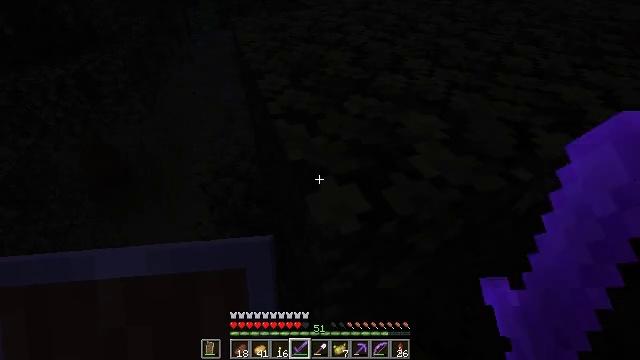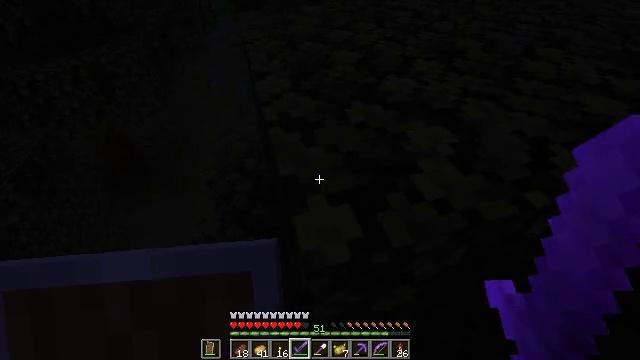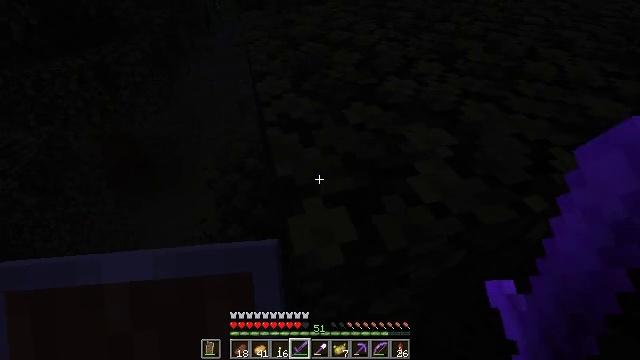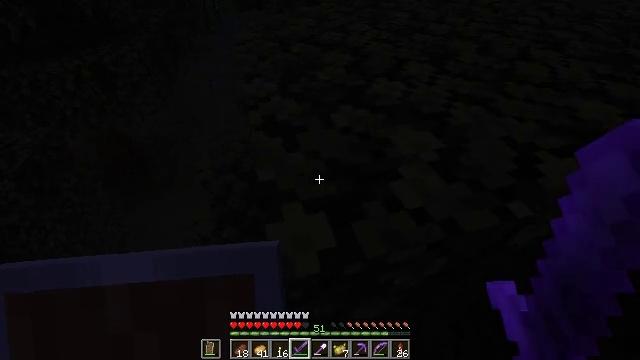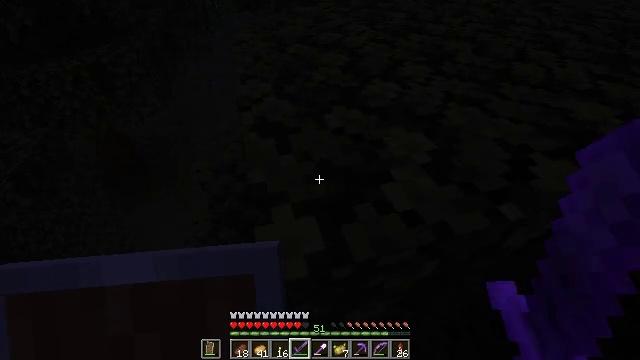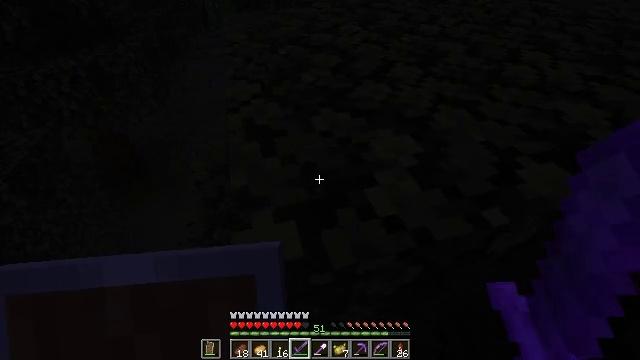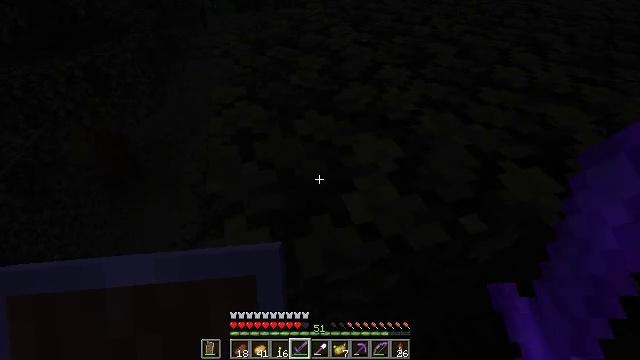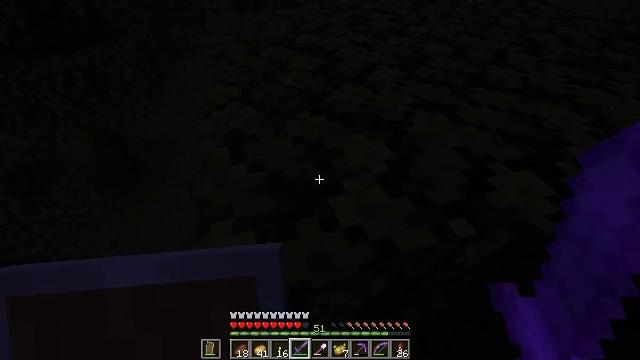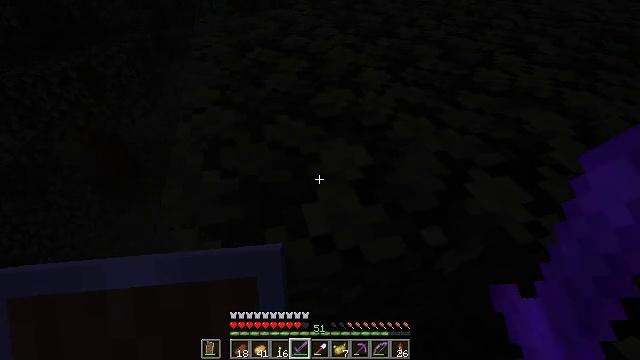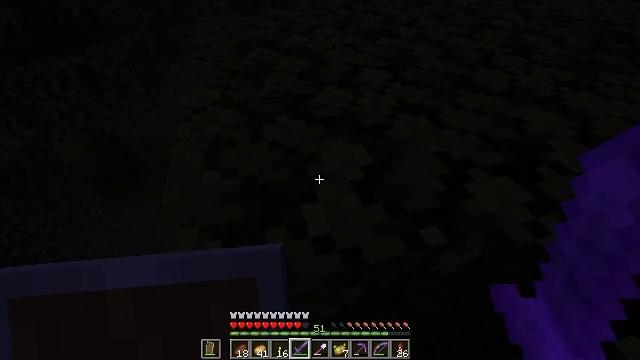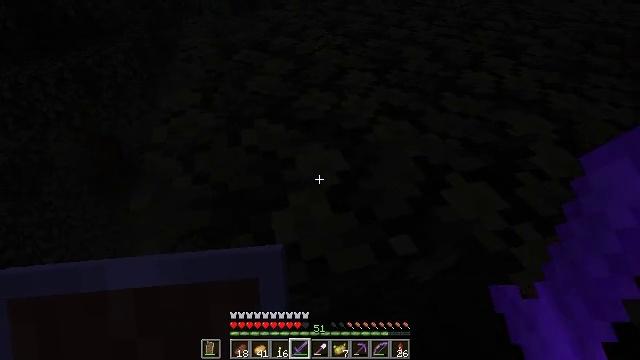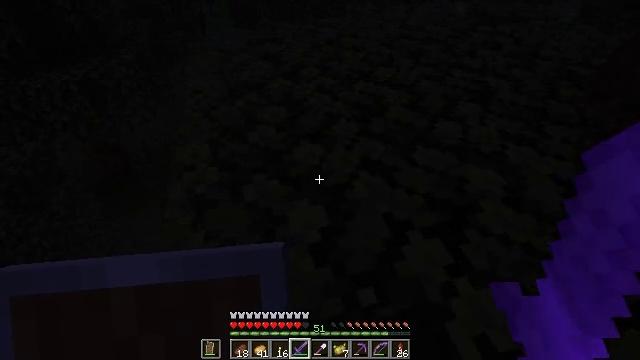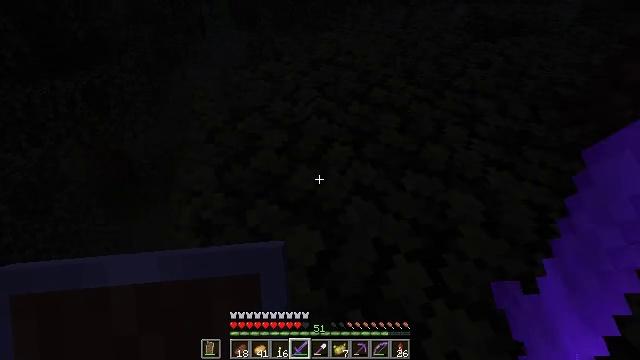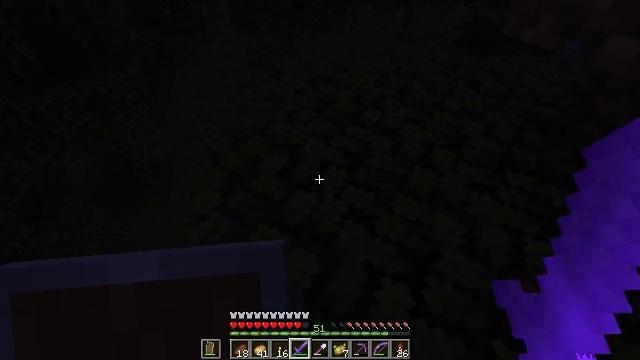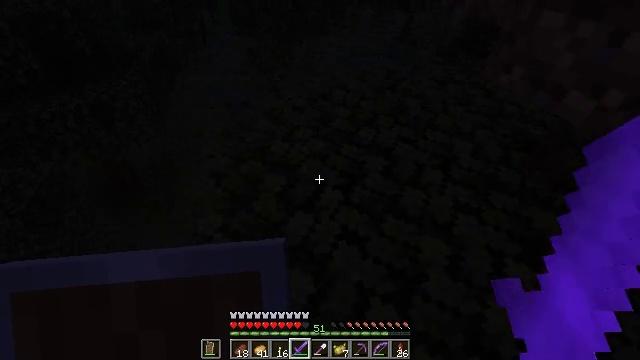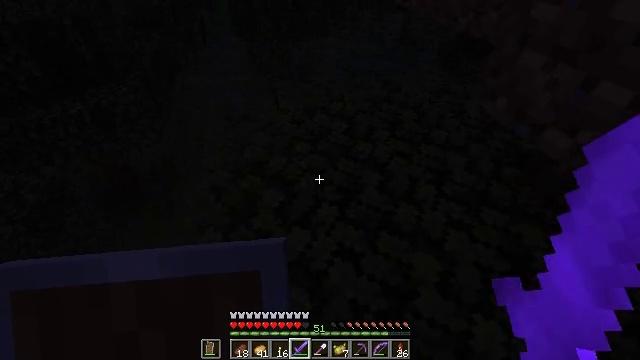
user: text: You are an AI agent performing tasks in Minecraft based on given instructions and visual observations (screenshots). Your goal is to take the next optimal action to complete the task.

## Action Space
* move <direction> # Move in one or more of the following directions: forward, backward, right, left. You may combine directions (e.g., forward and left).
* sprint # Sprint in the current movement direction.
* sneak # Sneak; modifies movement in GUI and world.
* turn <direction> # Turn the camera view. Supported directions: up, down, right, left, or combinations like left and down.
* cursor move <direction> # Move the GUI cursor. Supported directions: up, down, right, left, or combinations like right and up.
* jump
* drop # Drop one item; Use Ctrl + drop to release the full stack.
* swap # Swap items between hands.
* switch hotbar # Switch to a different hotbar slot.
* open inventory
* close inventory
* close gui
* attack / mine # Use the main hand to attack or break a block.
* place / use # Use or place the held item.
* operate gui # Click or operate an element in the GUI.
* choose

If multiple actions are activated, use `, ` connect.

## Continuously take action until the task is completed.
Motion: motion action
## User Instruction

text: Hunt a slime.
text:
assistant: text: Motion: move forward, turn left and down
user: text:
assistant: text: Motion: move forward
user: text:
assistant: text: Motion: move forward
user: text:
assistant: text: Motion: move forward
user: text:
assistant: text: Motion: move forward
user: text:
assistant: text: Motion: move forward
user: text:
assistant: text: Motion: move forward
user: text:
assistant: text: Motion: move forward
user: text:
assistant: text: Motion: move forward
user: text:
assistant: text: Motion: move forward
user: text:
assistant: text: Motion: move forward, jump
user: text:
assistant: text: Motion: move forward, jump
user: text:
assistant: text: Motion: move forward, jump
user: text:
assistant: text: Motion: move forward, jump
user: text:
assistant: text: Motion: move forward, jump
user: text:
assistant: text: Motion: move forward, jump
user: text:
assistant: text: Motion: move forward
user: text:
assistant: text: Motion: move forward
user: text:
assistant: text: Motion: move forward
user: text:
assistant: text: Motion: move forward
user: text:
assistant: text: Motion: move forward
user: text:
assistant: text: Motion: move forward
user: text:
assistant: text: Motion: move forward
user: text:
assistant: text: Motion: move forward
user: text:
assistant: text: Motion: move forward
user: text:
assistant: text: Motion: move forward, turn down
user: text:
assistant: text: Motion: move forward
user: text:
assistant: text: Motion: move forward, turn down
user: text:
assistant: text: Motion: move forward, turn down
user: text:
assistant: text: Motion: move forward